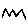
Label: zigzag